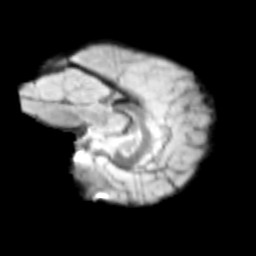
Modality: T2w
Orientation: sagittal
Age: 9
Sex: female
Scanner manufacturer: siemens
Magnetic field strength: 3 T
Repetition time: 3.8 s
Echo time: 0.07 s